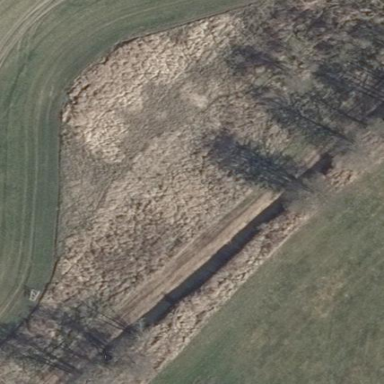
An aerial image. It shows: Area covered with grass.